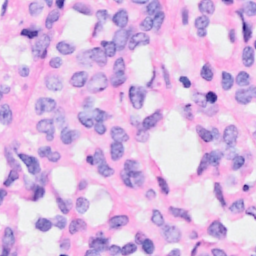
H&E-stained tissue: Breast